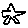
Label: star